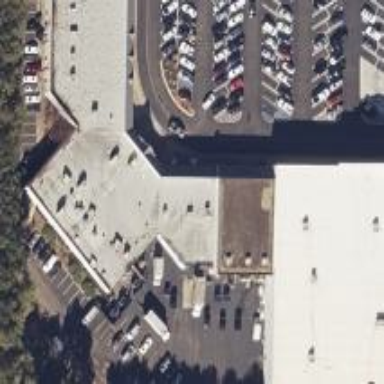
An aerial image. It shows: Supermarket.